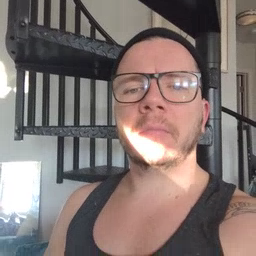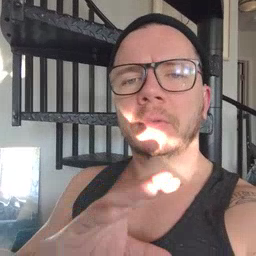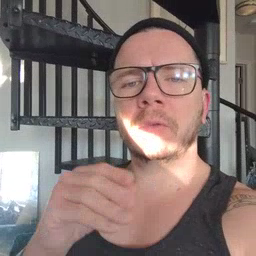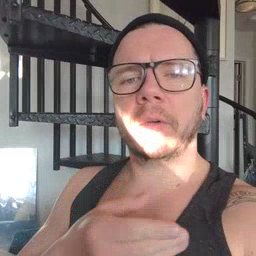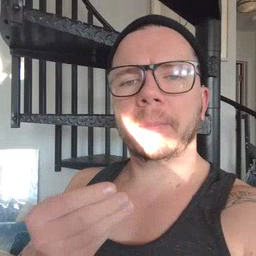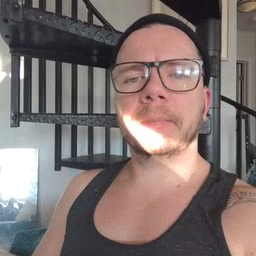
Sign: story